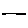
Label: line